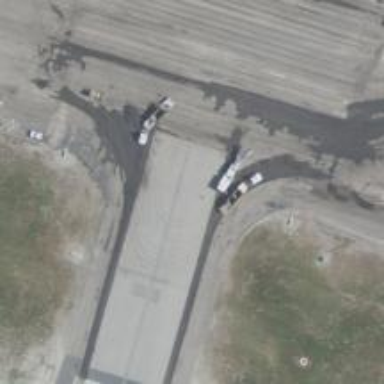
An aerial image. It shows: Image of taxiway at airport.